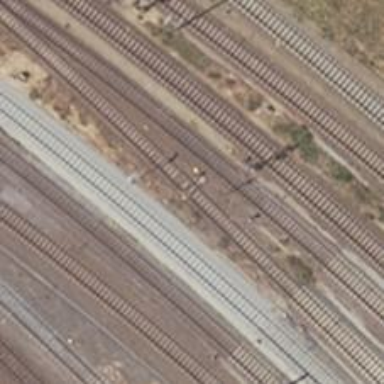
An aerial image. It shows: Wedge used for railway derailment.